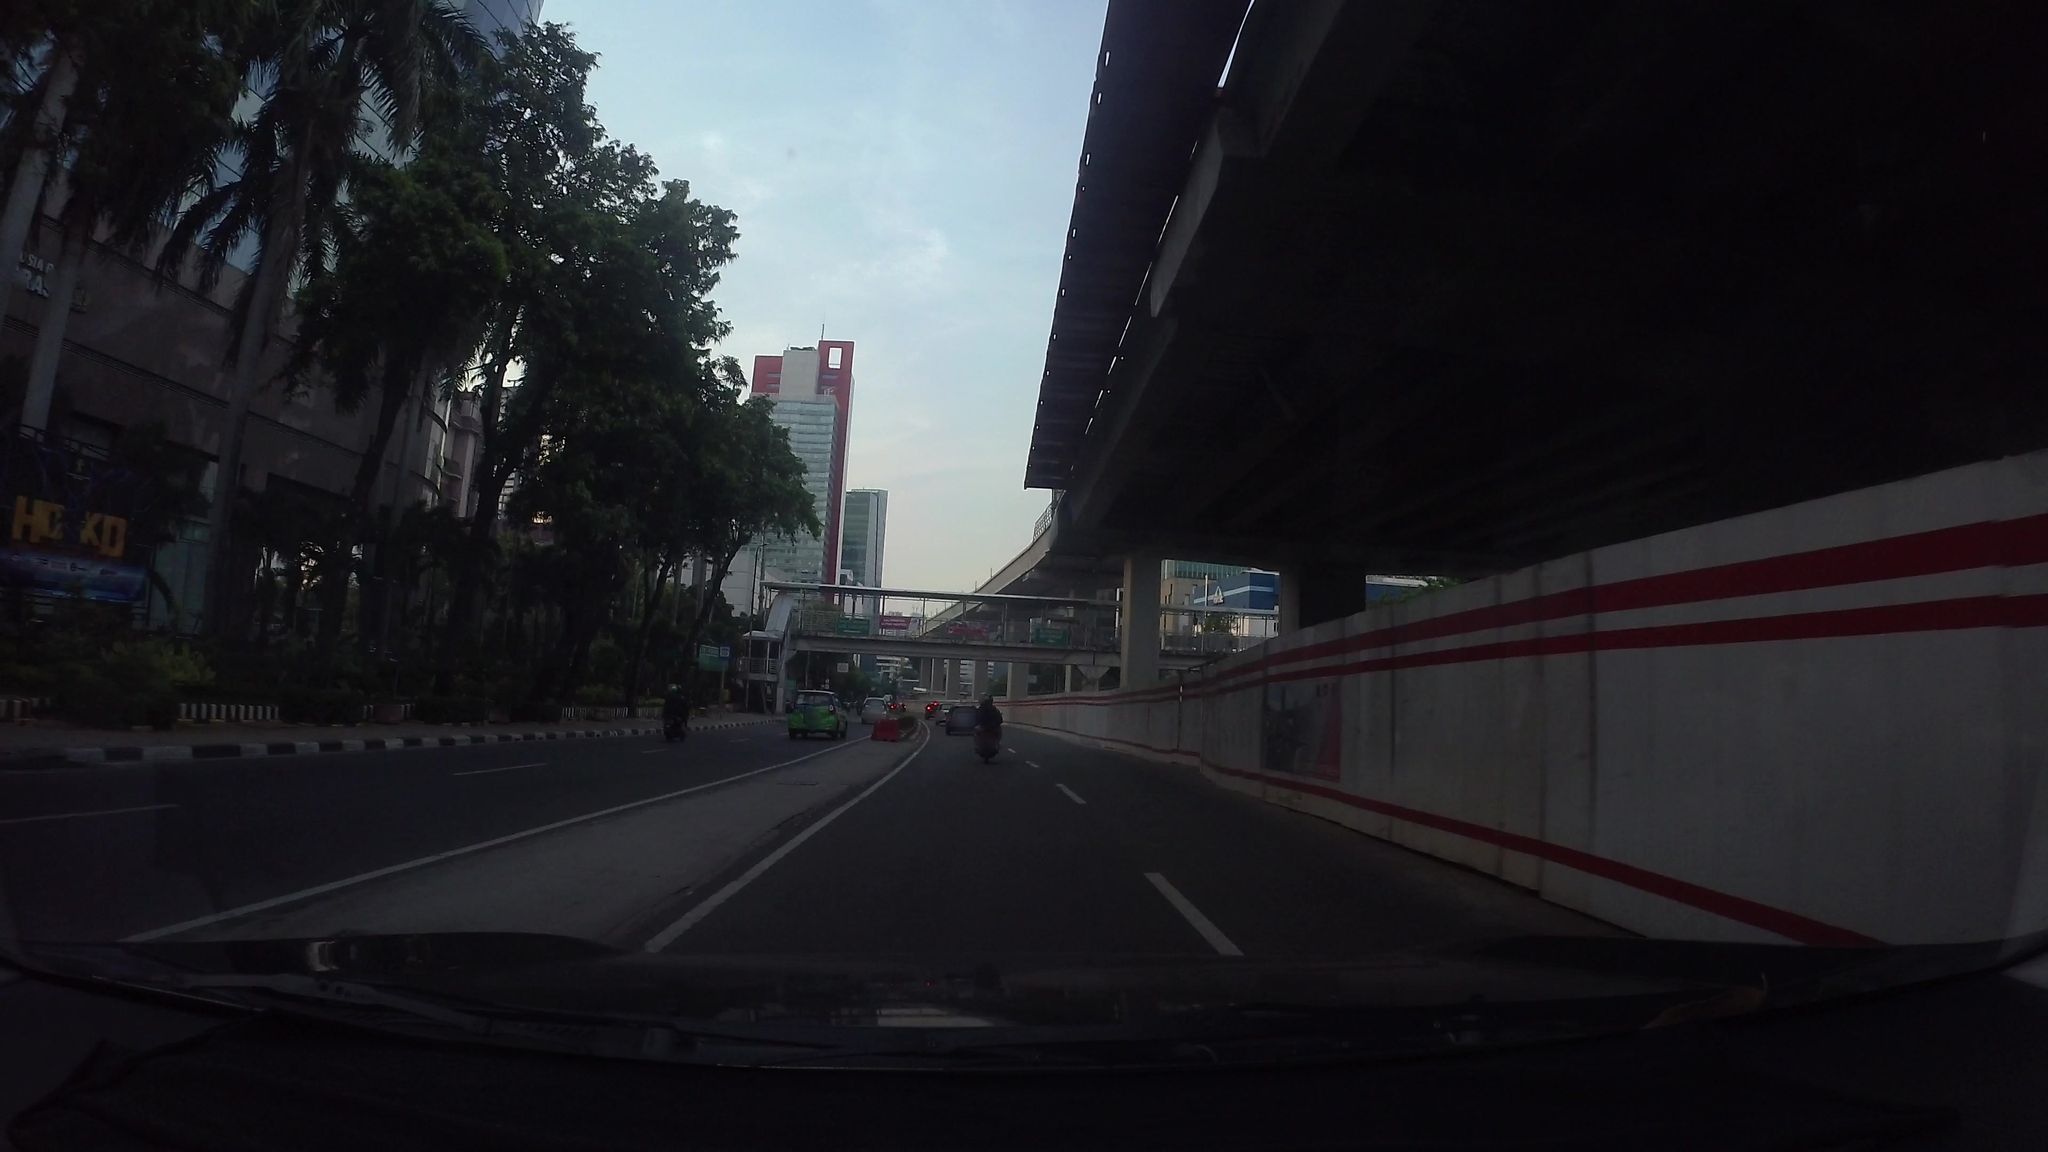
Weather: clear
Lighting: day
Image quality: good
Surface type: driving surface
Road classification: primary
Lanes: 2
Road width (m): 7
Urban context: urban centre
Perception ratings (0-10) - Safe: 1, Lively: 5.15, Beautiful: 3.78, Boring: 5.03, Depressing: 5.84, Wealthy: 4.72